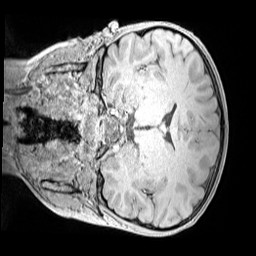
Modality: MP2RAGE
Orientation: coronal
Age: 11
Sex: male
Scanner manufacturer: siemens
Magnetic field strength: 3 T
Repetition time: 4 s
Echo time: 0.00299 s